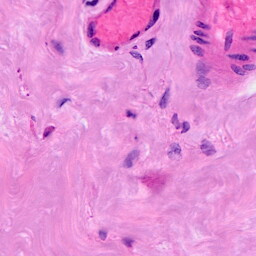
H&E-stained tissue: Breast